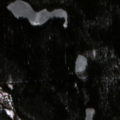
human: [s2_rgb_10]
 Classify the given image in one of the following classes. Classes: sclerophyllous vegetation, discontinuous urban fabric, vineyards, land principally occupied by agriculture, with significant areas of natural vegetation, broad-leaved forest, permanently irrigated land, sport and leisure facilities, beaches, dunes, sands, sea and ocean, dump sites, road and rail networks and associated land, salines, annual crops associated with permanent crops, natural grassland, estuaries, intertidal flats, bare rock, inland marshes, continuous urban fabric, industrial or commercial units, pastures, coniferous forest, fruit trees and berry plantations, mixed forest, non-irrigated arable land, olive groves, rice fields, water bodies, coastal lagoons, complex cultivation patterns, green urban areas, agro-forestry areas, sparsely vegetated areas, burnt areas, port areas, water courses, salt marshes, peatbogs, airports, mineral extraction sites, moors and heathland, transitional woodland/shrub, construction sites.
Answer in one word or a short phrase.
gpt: land principally occupied by agriculture, with significant areas of natural vegetation, coniferous forest, water bodies